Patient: sex F, age 56
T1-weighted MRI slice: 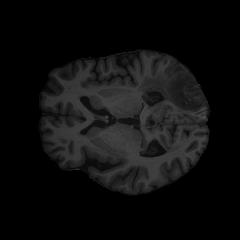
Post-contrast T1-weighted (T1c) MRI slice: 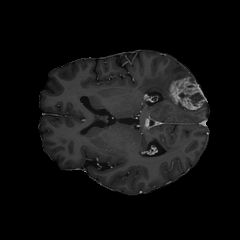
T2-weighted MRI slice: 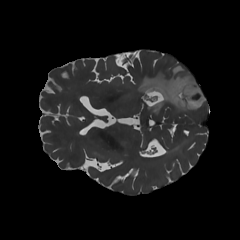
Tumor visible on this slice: yes
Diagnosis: Glioblastoma, IDH-wildtype
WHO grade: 4